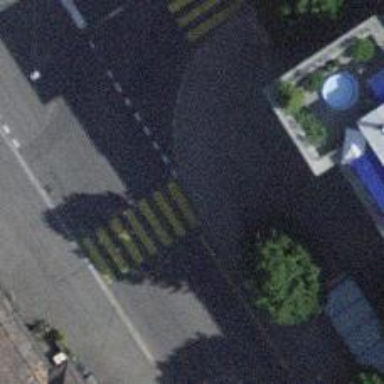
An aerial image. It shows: Kerb barrier.